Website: apple
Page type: customer-info-address
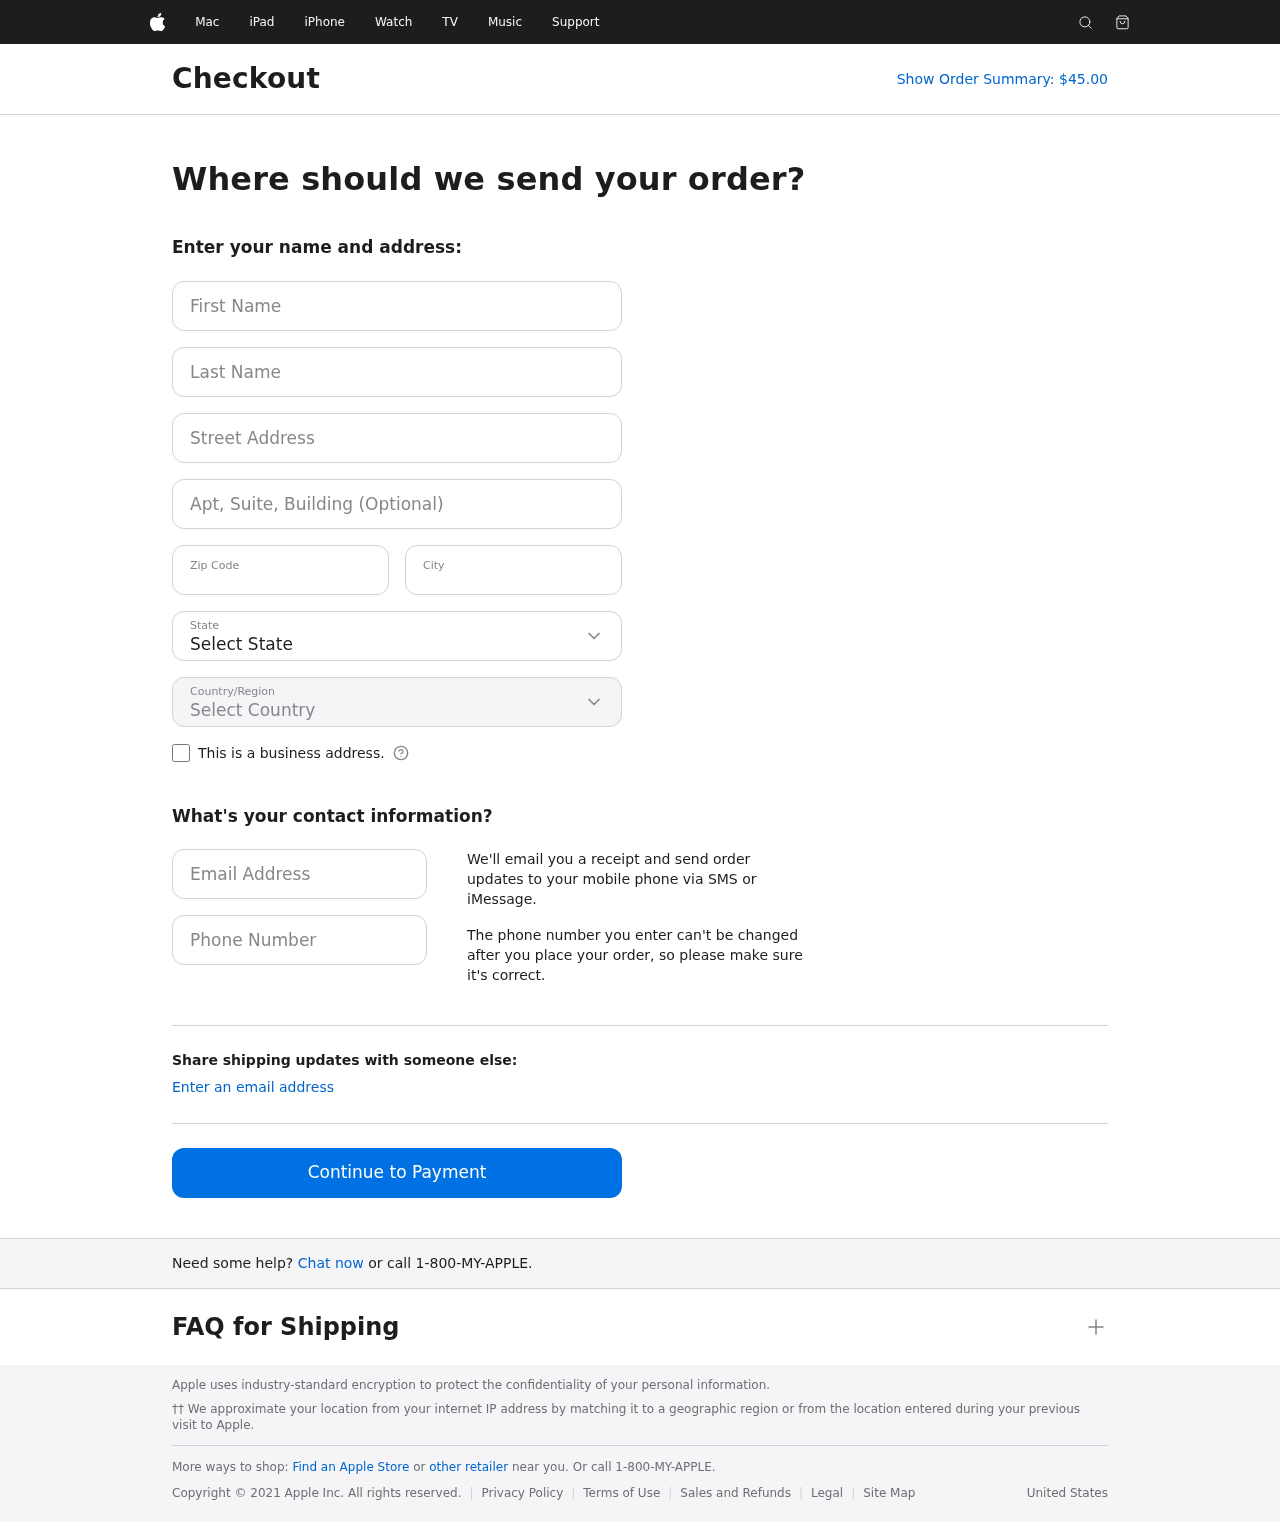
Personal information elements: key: PII_CITY
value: West Dakota
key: PII_COUNTRY
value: United States
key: PII_EMAIL
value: hannahbarnes@gmail.com
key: PII_FIRSTNAME
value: Hannah
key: PII_LASTNAME
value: Barnes
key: PII_PHONE
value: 7778111488
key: PII_POSTCODE
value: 73987
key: PII_STATE
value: Kentucky
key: PII_STREET
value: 59956 Bryan Valley
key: PII_STREET2
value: Apt. 279
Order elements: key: ORDER_TOTAL
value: Show Order Summary: $45.00